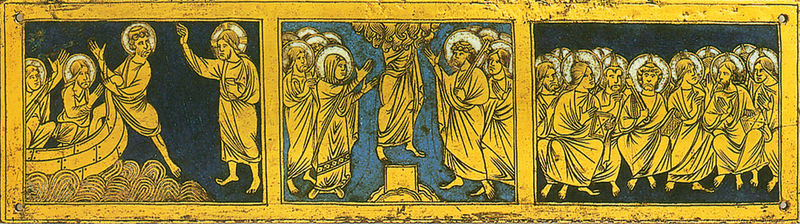
Titel: Vier Emailplatten eines Altarretabels in Hildesheim
Standort: Herkunft: Hildesheim (EU - D - Nds)
Institution: Hildesheim, Dom-Museum, Inv.Nr. DS 30
Schlagwörter: blau, wasser, gelb, see, männer, bibel, rahmen, sockel, gewand, gold, drei, boot, füße, schiff, wellen, tafel, buch, religion, heiligenschein, nimbus, jesus, springen, gemeinde, segen, heilige, jünger, petrus, szenen, himmelfahrt, triptychon, apostel, pfingsten, wunder, genezareth, zeuchnung